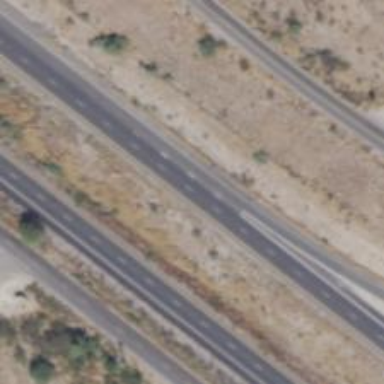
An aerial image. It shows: View of motorway.